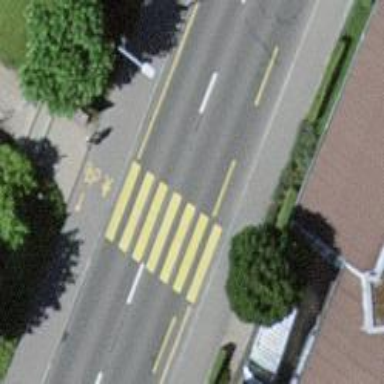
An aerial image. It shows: Uncontrolled zebra crossing with notable zebra markings.